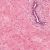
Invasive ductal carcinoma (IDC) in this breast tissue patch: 0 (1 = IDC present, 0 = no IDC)